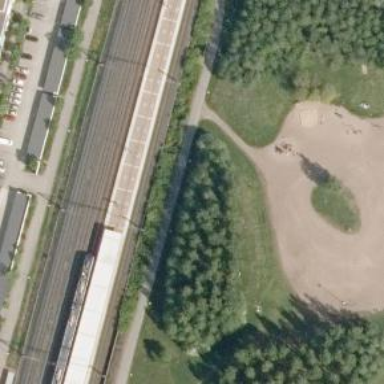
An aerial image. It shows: Paved platform for public transport. The platform is for railway services.